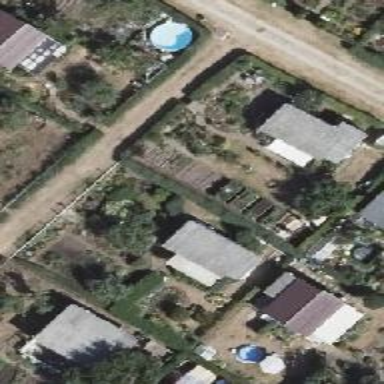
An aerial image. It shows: Plot within allotments.